Question: Visual Studio Ultimate has a "Web performance Test" feature that allows you to specify the number of times a test is run. But it looks like it runs those tests one after another. eg if you specify 100 it ill run the test 100 times in a row.

Is it possible to run the 100 tests at the same time in order to stress test the web app? And if not, what does Visual Studio provide that can be use for stress testing?
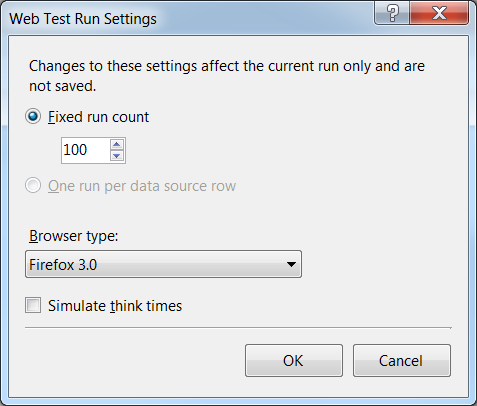
Answer: When using VS Ultimate, you can perform a number of tests on a web application.
From <URL>
> When you add Web performance tests to a load test, you simulate
multiple users opening simultaneous connections to a server and making
multiple HTTP requests. You can set properties on load tests that
widely apply to the individual Web performance tests.: How your application performs under light loads for short durations.: To determine if your application will run successfully for a sustained duration under heavy load.: How responsive your application is.: How your application performs at various capacities.
In this case, you will want to create a stress test using the .
Hope it helps!